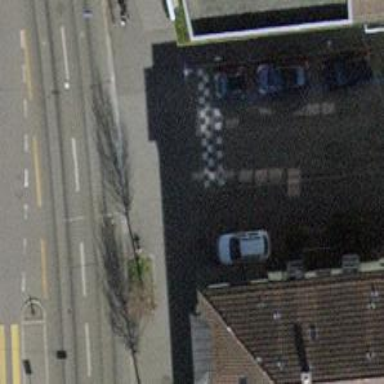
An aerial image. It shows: Unmarked crossing with traffic calming table on the road.